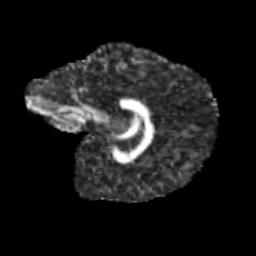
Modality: FA
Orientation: sagittal
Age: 13
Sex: male
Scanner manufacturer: siemens
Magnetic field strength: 3 T
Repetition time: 3.8 s
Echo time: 0.07 s